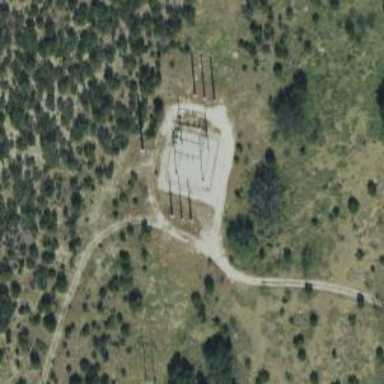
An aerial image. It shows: Power tower.